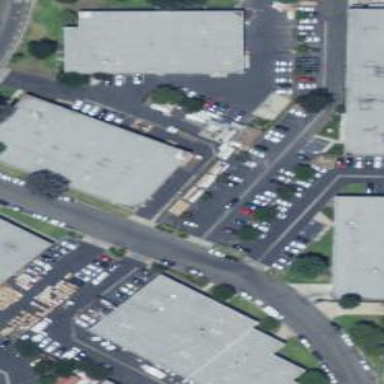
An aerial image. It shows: Commercial building.